Question: I have hit a brick wall trying to setup lightweight migration of Core Data using MagicalRecord. I have looked at all of the posts on this subject, using Google and SO. I understand how the works and what the settings I am trying to make also do.
Here's my code:
'''
NSPersistentStoreCoordinator *persistentStoreCoordinator;
'''
'''
- (NSPersistentStoreCoordinator *)persistentStoreCoordinator {
if (persistentStoreCoordinator != nil) {
return persistentStoreCoordinator;
}
NSURL *storeUrl = [NSURL fileURLWithPath: [[self applicationDocumentsDirectory] stringByAppendingPathComponent: @"saori.sqlite"]];
// handle db upgrade
NSDictionary *options = [NSDictionary dictionaryWithObjectsAndKeys:
[NSNumber numberWithBool:YES], NSMigratePersistentStoresAutomaticallyOption,
[NSNumber numberWithBool:YES], NSInferMappingModelAutomaticallyOption, nil];
NSError *error = nil;
persistentStoreCoordinator = [[NSPersistentStoreCoordinator alloc] initWithManagedObjectModel: [self managedObjectModel]];
if (![persistentStoreCoordinator addPersistentStoreWithType:NSSQLiteStoreType configuration:nil URL:storeUrl options:options error:&error]) {
// Handle error
}
return persistentStoreCoordinator;
'''
}
I'm getting the following errors, which I understand; what I don't know is where are these objects (I have looked in my app, and found nothing):
> No visible @interface for 'AppDelegate' declares the selector 'applicationDocumentsDirectory' andNo visible @interface for 'AppDelegate' declares the selector 'managedObjectModel'
I have already created the stores:

Most, if not all of the code I have looked at is similar; I don't know if MagicalRecord handles this for me or not because I can't find any docs that would indicate how to do this using MR. My question is: what do I have to do to make this work?
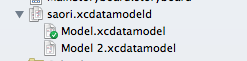
Answer: The whole point of MagicalRecord is that this is managed for you:
'''
[MagicalRecord setupCoreDataStackWithAutoMigratingSqliteStoreNamed:####];
'''
Check the docs about the Core Data stack setup <URL>.